Aerial crown-view tile of a tropical tree (Barro Colorado Island, Panama), acquired 20240716:
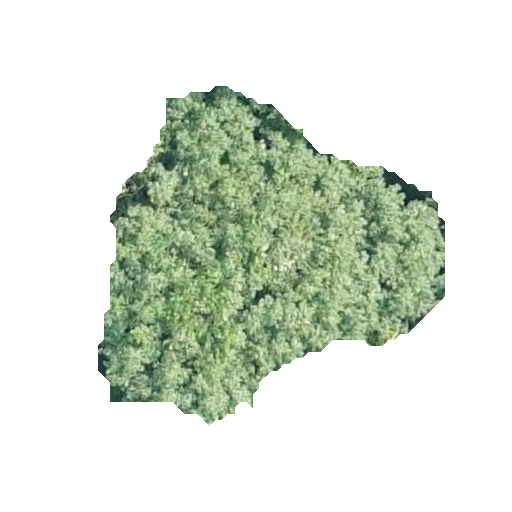
Species: Protium stevensonii
GBIF accepted scientific name: Tetragastris panamensis
Crown area: 118.964 m²